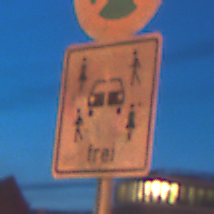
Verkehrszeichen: CarsharingfahrzeugeFrei
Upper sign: AbsolutesHalteverbot
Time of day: Night
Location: Outdoor (Urban)
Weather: PartlyCloudy
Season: NotSpecified
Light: Artificial